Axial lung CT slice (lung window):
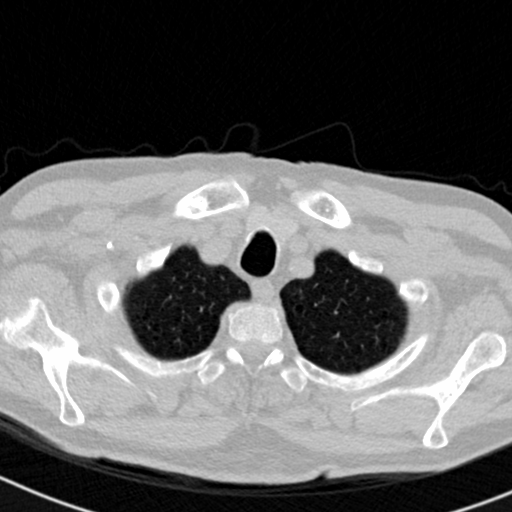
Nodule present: no